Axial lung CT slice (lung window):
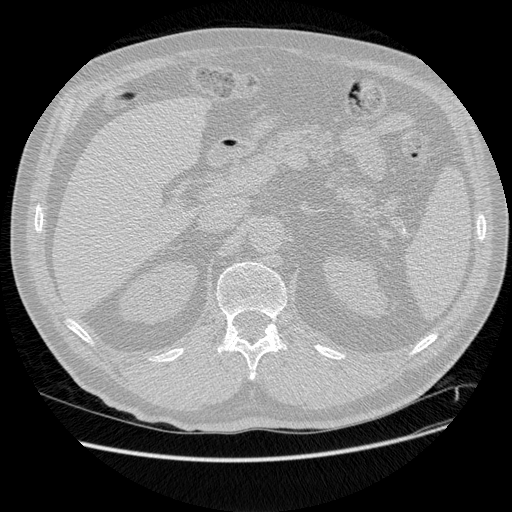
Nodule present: no